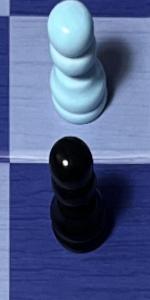
Label: Pawn_Black